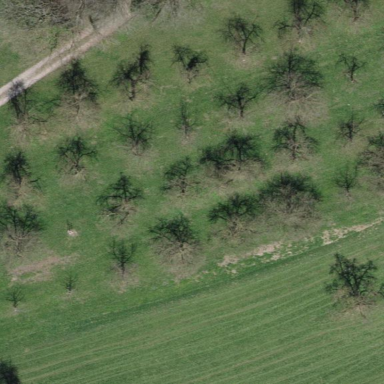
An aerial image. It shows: Orchard.